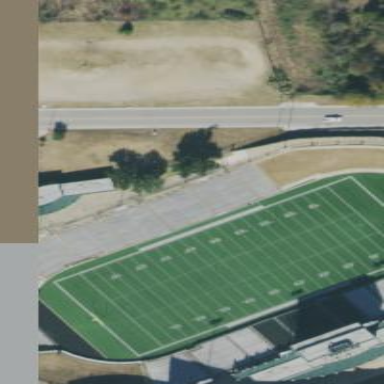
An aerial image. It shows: Stadium used for American football and soccer.